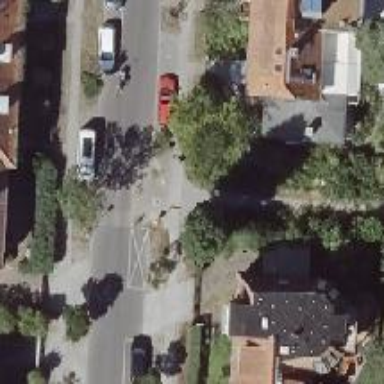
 with parking lanes on the right and on-kerb parking on the left. The sidewalk surface is sett."